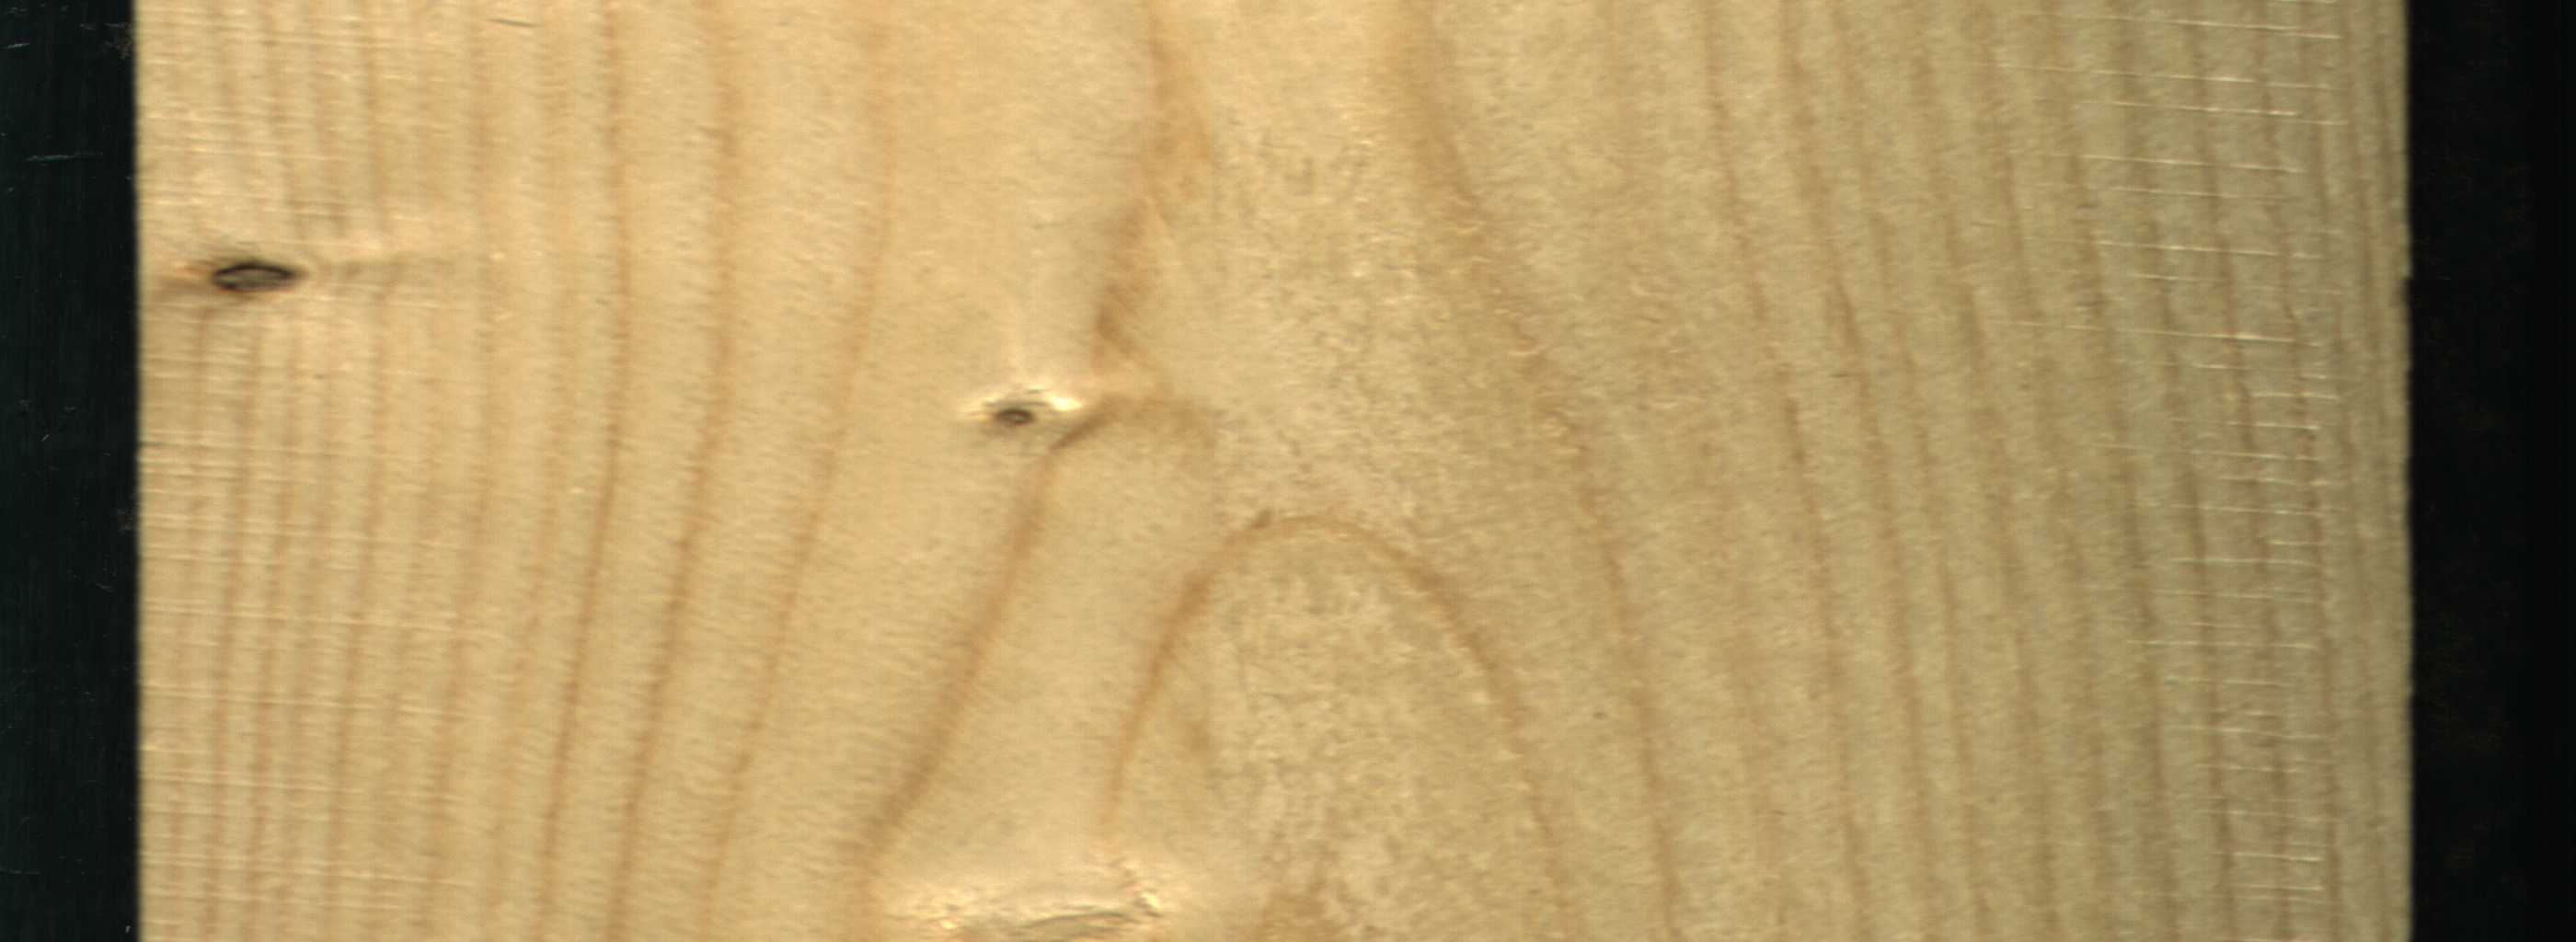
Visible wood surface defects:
Dead_Knot
Live_Knot